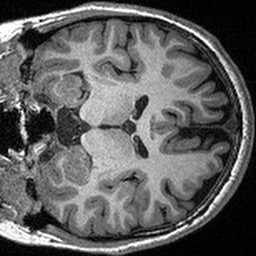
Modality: T1w
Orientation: coronal
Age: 18
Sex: female
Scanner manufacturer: siemens
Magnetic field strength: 3 T
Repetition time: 2.3 s
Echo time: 0.00298 s